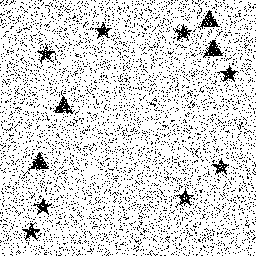
Squares: 0
Triangles: 4
Stars: 8
Total shapes: 12